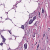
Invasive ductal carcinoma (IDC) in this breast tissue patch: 1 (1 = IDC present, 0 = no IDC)